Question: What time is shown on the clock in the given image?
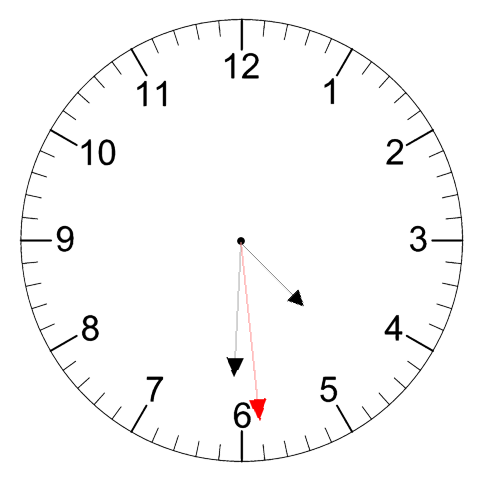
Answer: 04:30:29